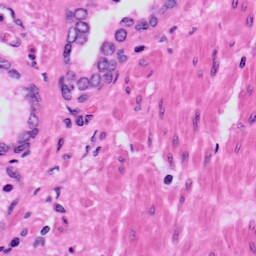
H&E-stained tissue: Prostate